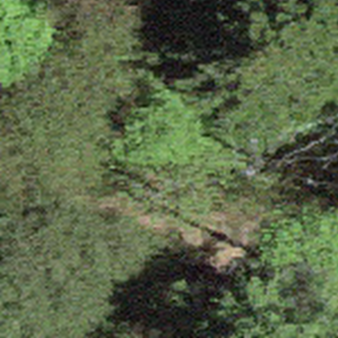
Label: other